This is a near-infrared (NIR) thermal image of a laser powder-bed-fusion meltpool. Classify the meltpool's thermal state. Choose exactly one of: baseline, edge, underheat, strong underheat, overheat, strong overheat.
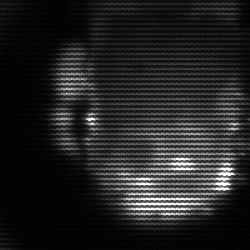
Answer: baseline